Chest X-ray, AP view. Patient: 51 years old, sex F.
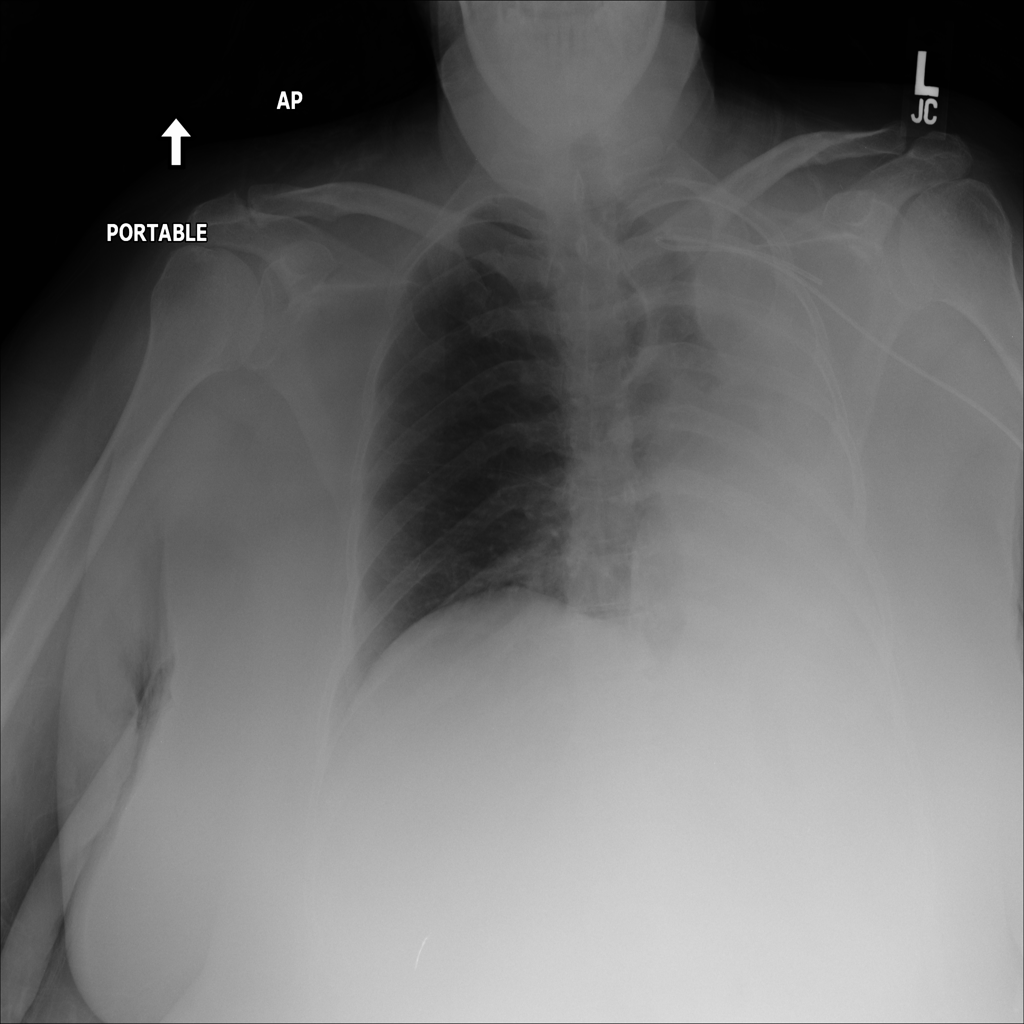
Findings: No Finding